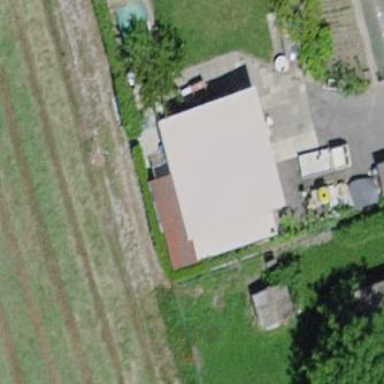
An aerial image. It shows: Shed building.